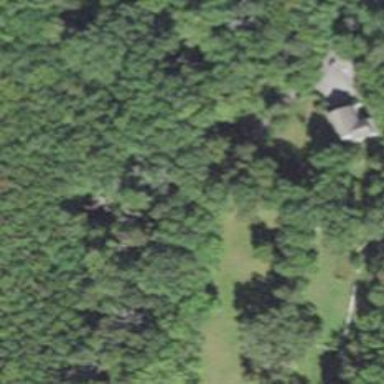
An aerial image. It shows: Residential driveway.